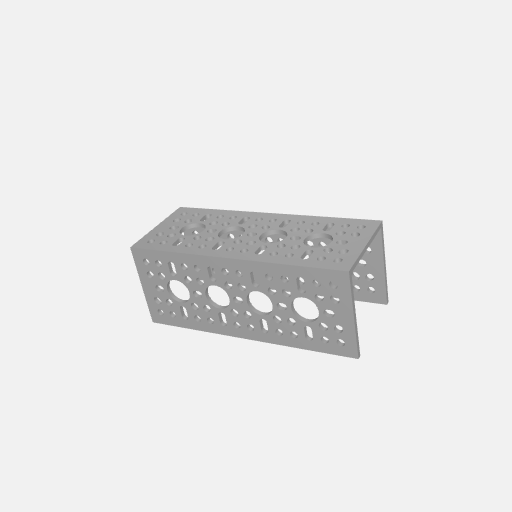
Part: UChannel4H